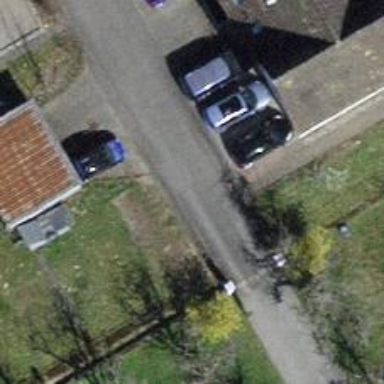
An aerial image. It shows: Smooth asphalt road in residential area.